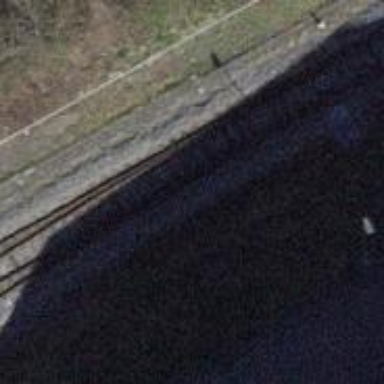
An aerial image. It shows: Railway track with contact lines for electrification.